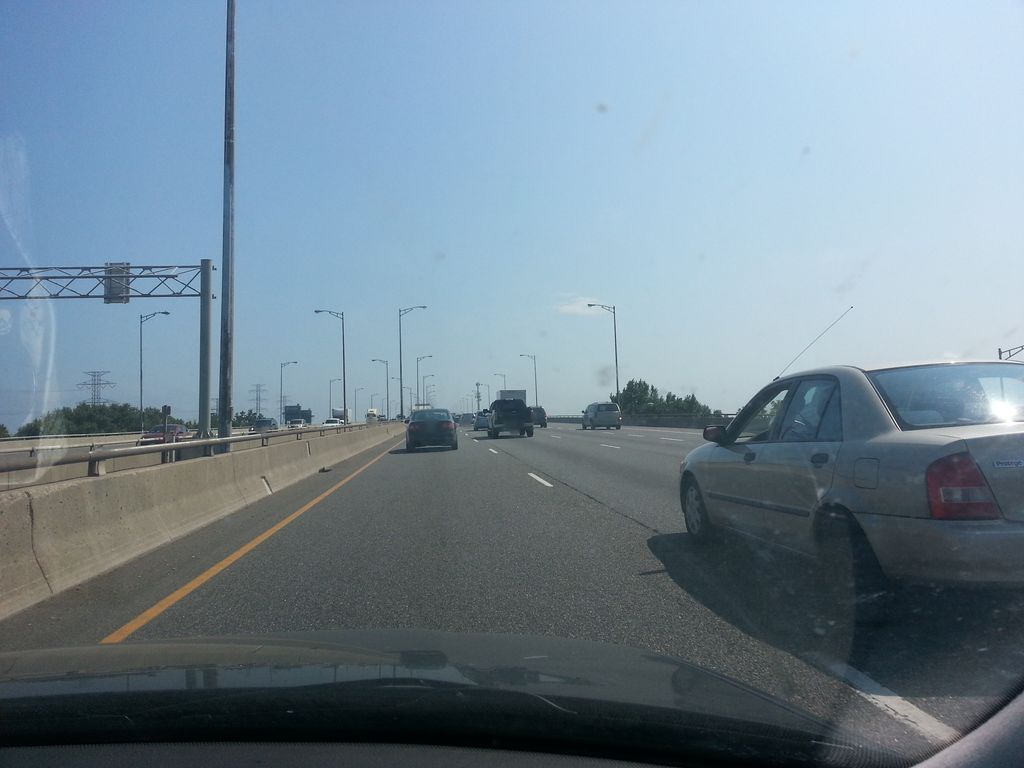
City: hamilton